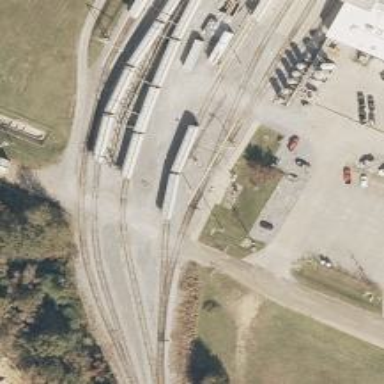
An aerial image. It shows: Rail spur service.